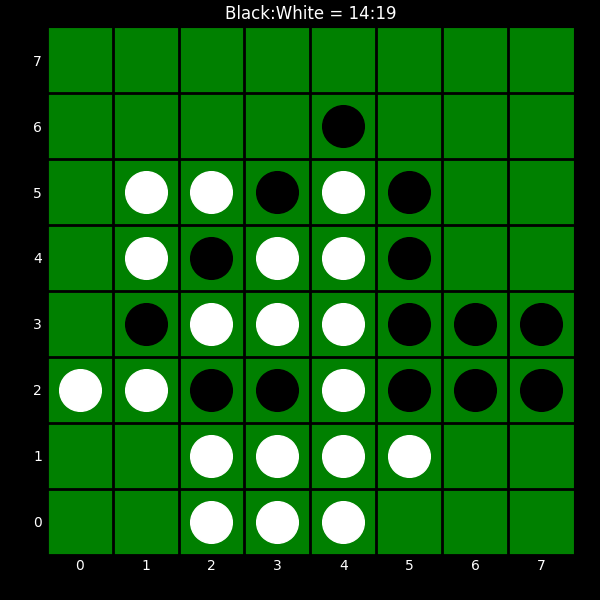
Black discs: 14
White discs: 19